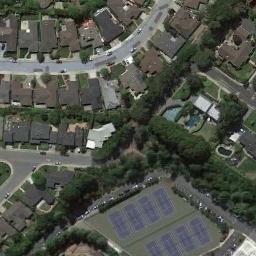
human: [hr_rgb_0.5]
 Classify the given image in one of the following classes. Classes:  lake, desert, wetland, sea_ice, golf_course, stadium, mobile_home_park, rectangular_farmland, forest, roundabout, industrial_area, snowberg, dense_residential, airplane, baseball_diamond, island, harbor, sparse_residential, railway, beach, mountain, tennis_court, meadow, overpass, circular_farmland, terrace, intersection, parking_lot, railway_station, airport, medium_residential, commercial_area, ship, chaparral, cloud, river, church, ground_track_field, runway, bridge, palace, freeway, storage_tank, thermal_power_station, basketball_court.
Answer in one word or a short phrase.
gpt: tennis_court